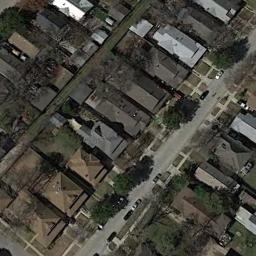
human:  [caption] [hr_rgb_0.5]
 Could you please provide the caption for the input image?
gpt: A dense residential area has lots of houses next to each other while a road goes through the residential area .

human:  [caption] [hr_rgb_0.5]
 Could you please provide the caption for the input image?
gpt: There are many roads and neatly arranged houses and trees and many vehicles in densely populated areas .

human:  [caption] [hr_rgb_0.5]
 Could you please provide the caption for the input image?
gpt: The dense residential is on the grass next to the road and trees .

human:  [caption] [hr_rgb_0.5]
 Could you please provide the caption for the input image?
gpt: There is a straight road in the middle of the house .

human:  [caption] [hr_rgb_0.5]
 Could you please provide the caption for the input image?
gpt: There are some brown and gray buildings on dense residential area .